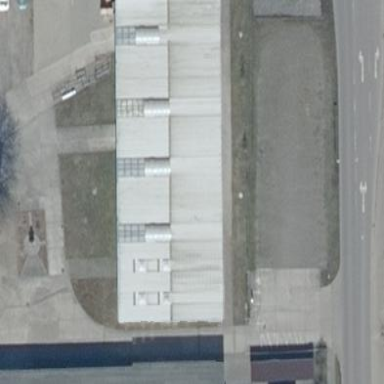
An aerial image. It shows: Industrial building with skillion roof shape.